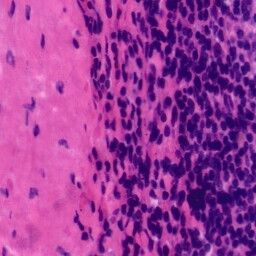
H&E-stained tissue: Tonsil